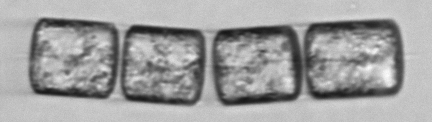
Label: Lauderia_annulata